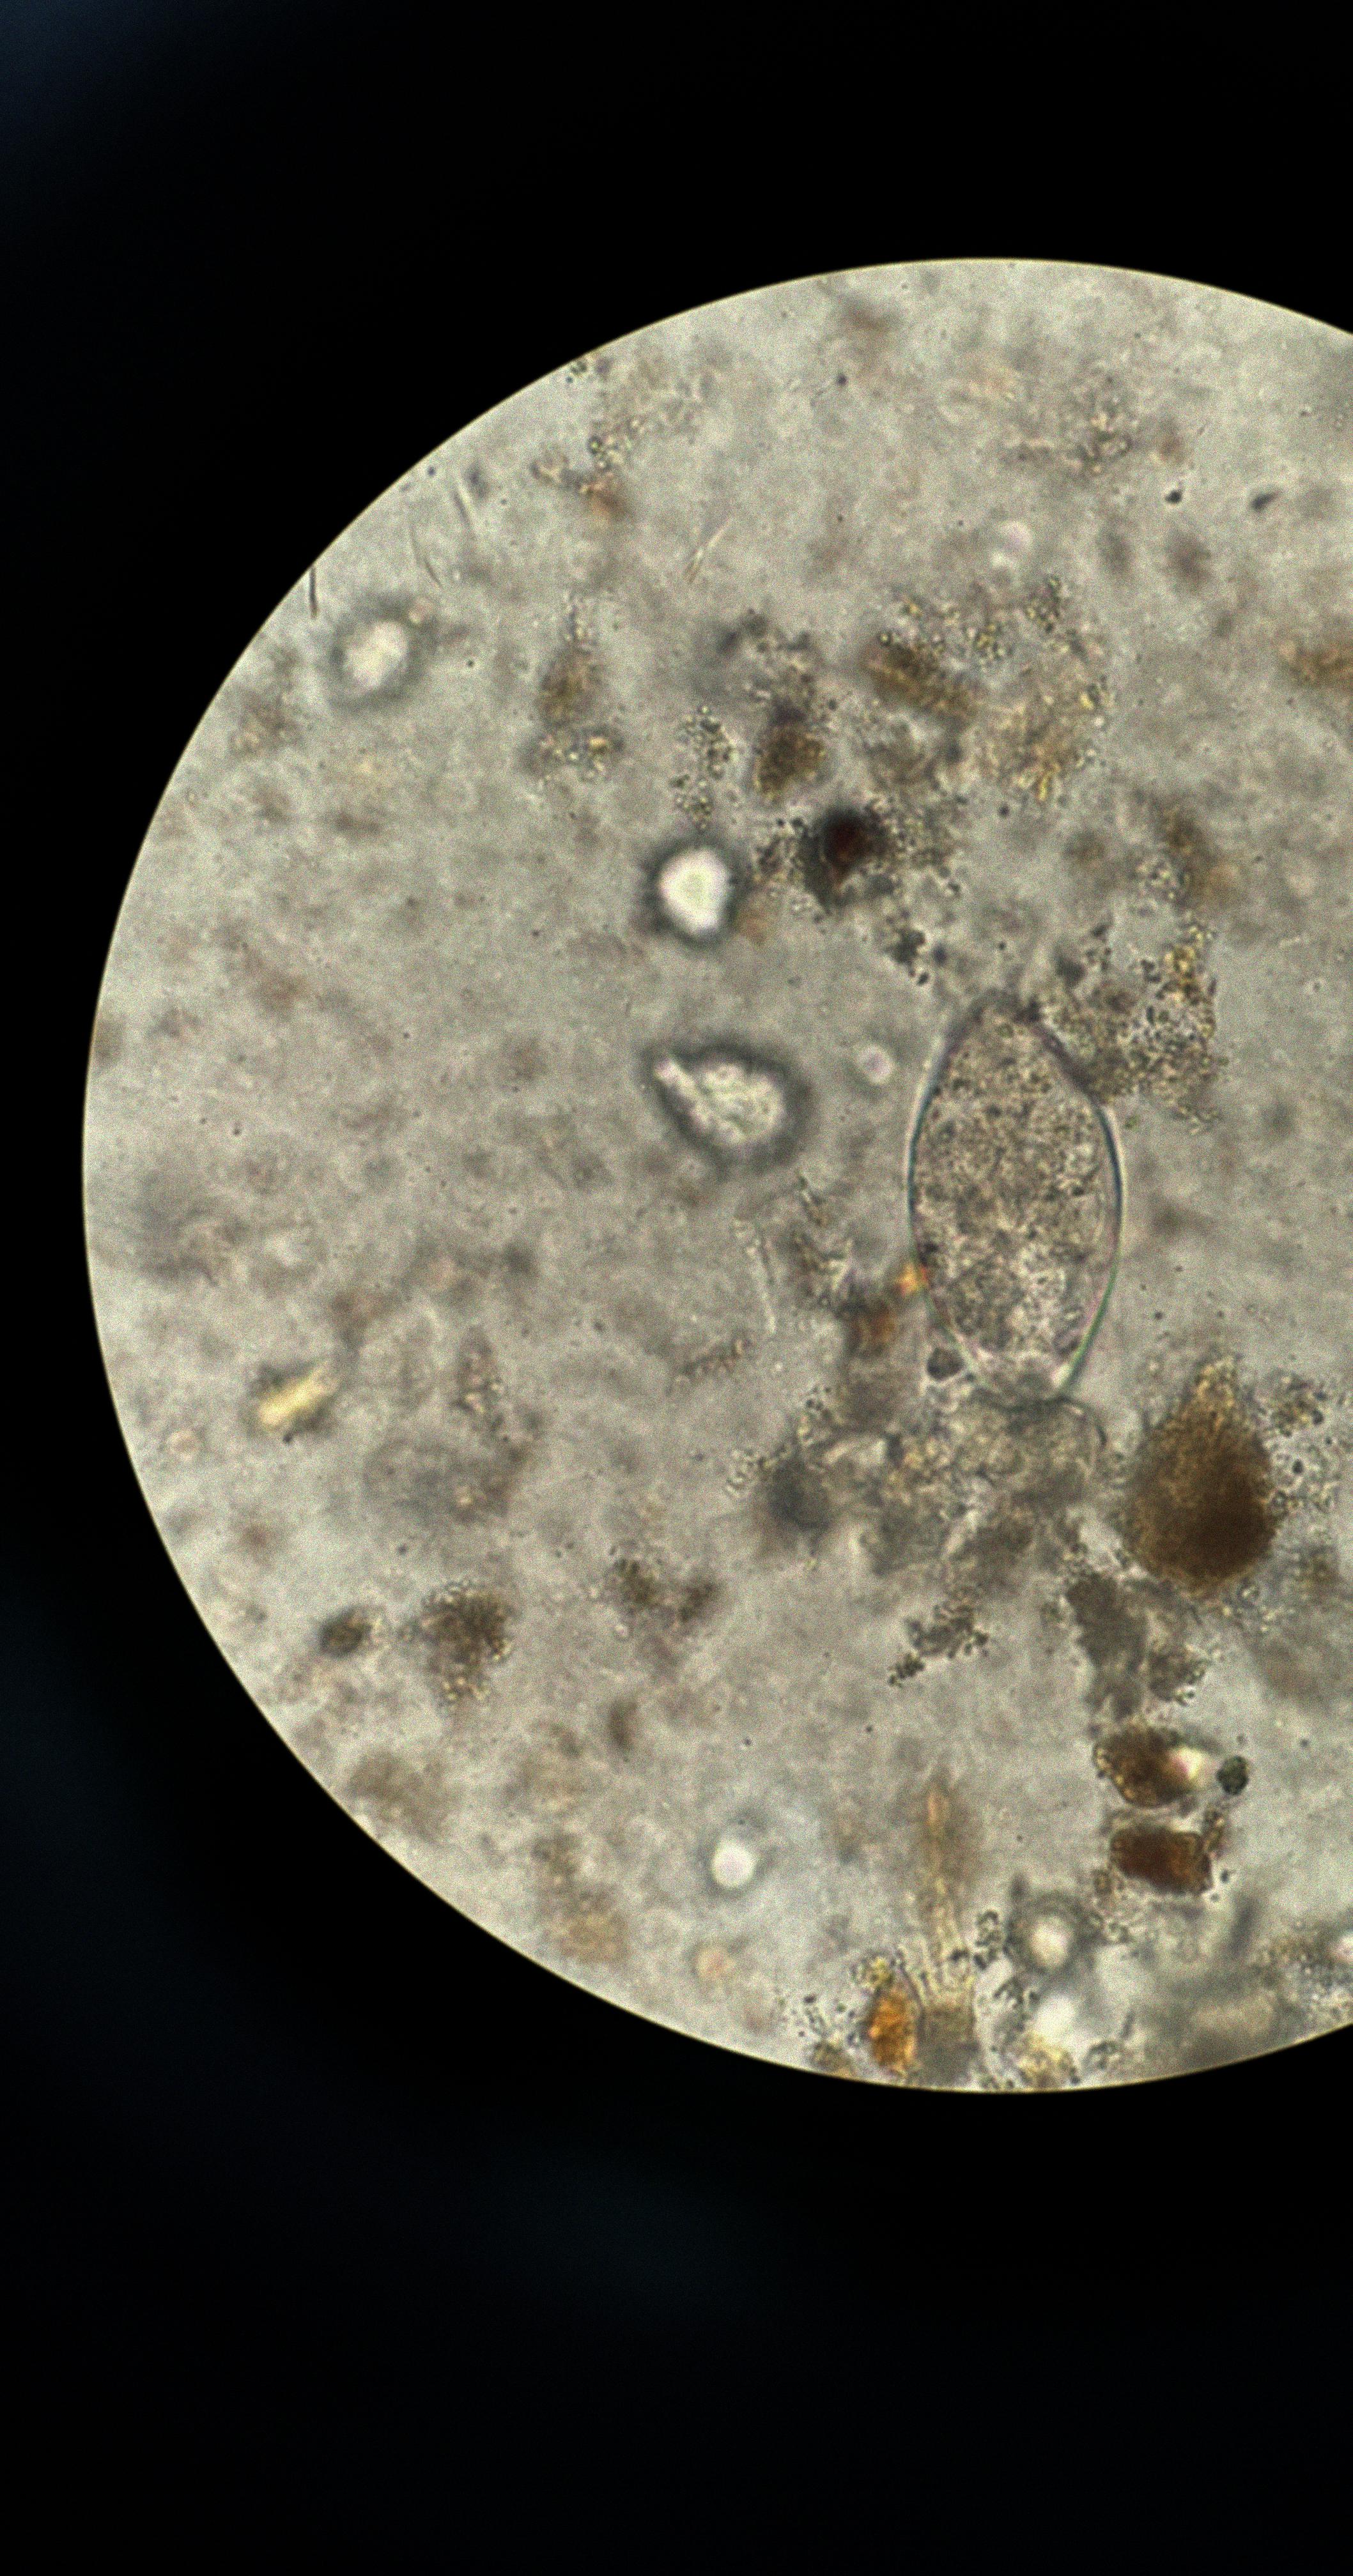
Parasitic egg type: Fasciolopsis buski